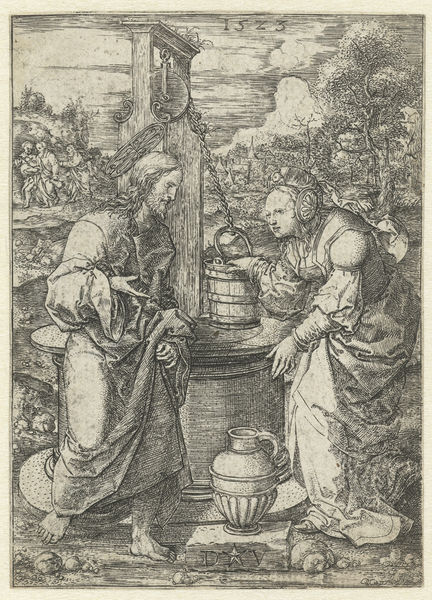
Titel: Christus en de Samaritaanse vrouw
Künstler: Dirck Vellert
Standort: Amsterdam
Institution: Rijksmuseum
Schlagwörter: baum, berg, dunkel, fuß, hand, himmel, kopf, mann, schatten, wasser, wolken, bäume, landschaft, menschen, stadt, frau, haar, hell, holz, kleid, licht, männer, zeichnung, gespräch, leute, malerei, bart, falten, steine, signatur, ast, stamm, gewand, haare, kelch, renaissance, brunnen, rund, krug, vase, deutschland, kette, rad, hands, people, robes, women, dress, nose, robe, woman, pot, gefäß, flaschenzug, barfuß, druck, schwarzweiss, initialen, radierung, stich, wine, woodcut, heiligenschein, nimbus, christus, jesus, clouds, man, rocks, sky, tree, building, hill, hills, peasant, water, trees, heiliger, feet, road, dürer, drawing, holt, eimer, kupferstich, black and white, graphic, sketch, beard, saint, outside, waschung, city, cloak, fountain, cht, pencil, albrecht dürer, finger, fingers, god, christ, heilgenschein, pottery, stones, bible, jug, durer, well, star, sepia, historic, halo, umlenkrolle, personen, chain, jub, barefeet, barefoot, platform, d, dv, esus, 1523, bucket, mensches, jar, graphics, 1, handdrawn, drawn, pulley, tarp, beargood, bearfod, ddv